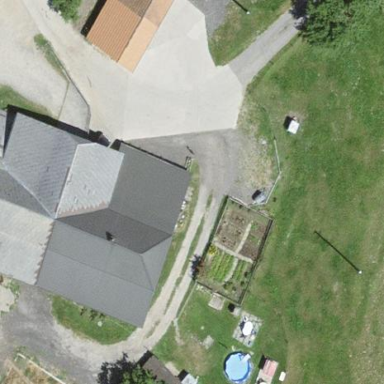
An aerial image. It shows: Farm building.